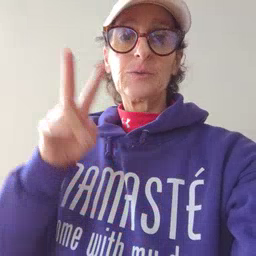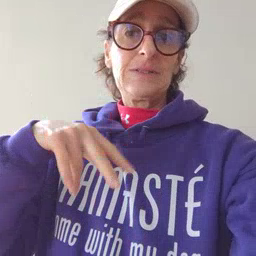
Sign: read